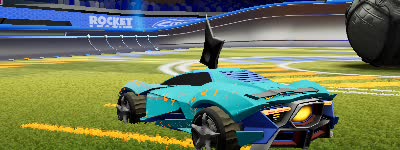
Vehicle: werewolf